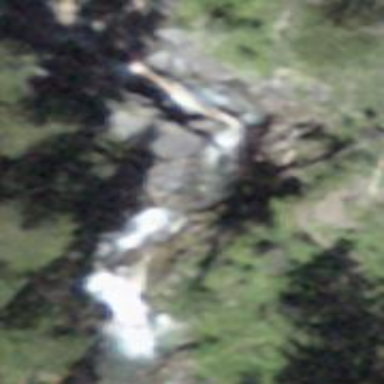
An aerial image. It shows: Beautiful waterfall in nature.